Question: I am trying to create a button which looks as shown below and continuously fades in and fades out .It looks like :-

Now i have done till the looks with gradient paint but what should i do to make the button text appear.Inspite of calling 'super(s)' it doesn't appear as i have painted it with GradientPaint.What should i do make the text appear over paint.My code is shown below :-
'''
import java.awt.AlphaComposite;
import java.awt.Color;
import java.awt.Dimension;
import java.awt.FlowLayout;
import java.awt.GradientPaint;
import java.awt.Graphics;
import java.awt.Graphics2D;
import javax.swing.JButton;
import javax.swing.JFrame;
import javax.swing.SwingUtilities;
public class Fader extends JFrame{
Fader()
{
super("A fading button");
setDefaultCloseOperation(JFrame.EXIT_ON_CLOSE);
setLayout(new FlowLayout());
setSize(400,400);
add(new CustomButton("Submit"));
setVisible(true);
}
public static void main(String args[])
{
SwingUtilities.invokeLater(new Runnable(){public void run(){new Fader();}});
}
}
class CustomButton extends JButton
{
public CustomButton(String s) {
super(s);
// TODO Auto-generated constructor stub
}
public void paintComponent(Graphics g)
{
super.paintComponent(g);
Graphics2D g2=(Graphics2D)g.create();
GradientPaint gp=new GradientPaint(0, 0, Color.RED, 200, 100, Color.YELLOW);
g2.setPaint(gp);
g2.fillRect(0, 0, getWidth(), getHeight());
}
public Dimension getPreferredSize()
{
return new Dimension(200,100);
}
}
'''
Secondly,an advice to implement the fade in and out effect is also requested.
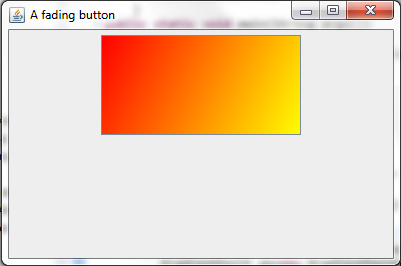
Answer: You can use this option, that paints a transparent color gradient on a component:
'''
@Override
public void paintComponent(Graphics g){
super.paintComponent( g );
Graphics2D g2=(Graphics2D)g.create();
int h = getHeight();
int w = getWidth();
g2.setComposite(AlphaComposite.getInstance(
AlphaComposite.SRC_OVER, .5f));
g2.setPaint(new GradientPaint(0, 0, Color.yellow, 0, h, Color.red));
g2.fillRect(0, 0, w, h);
g2.dispose();
}
'''

Other pretty good example with fading in (as requested). I used 'RadialGradientPaint'. You can play with 'AlphaComposite'
'''
g2.setComposite(AlphaComposite.getInstance(AlphaComposite.SRC_OVER, .4f));
'''
where '4f' represent transparent level 40%
'''
@Override
public void paintComponent(Graphics g){
super.paintComponent( g );
Graphics2D g2=(Graphics2D)g.create();
int h = getHeight();
int w = getWidth();
g2.setComposite(AlphaComposite.getInstance(AlphaComposite.SRC_OVER, .5f));
Point2D center = new Point2D.Float(100, 50);
float radius = 150;
float[] dist = {0.0f, 1.0f};
Color[] colors = {Color.yellow, Color.red};
RadialGradientPaint p = new RadialGradientPaint(center, radius, dist, colors);
g2.setPaint(p);
g2.fillRect(0, 0, w, h);
g2.dispose();
}
'''

Finally we can play with alpha dynamically. Her is the full code. I created simple thread that change me alpha from 0 to 9 and vise versa. Here we go:
'''
public class Fader extends JFrame{
private static final long serialVersionUID = 1L;
static JButton button;
public static float mTransparent = .0f;
Fader(){
super("A fading button");
setDefaultCloseOperation(JFrame.EXIT_ON_CLOSE);
setLayout(new FlowLayout());
setSize(400,400);
JButton button = new CustomButton("Submit");
add(button);
setVisible(true);
Blink blink = new Blink(this);
blink.start();
}
public static void main(String args[]){
SwingUtilities.invokeLater(new Runnable(){public void run(){new Fader();}});
}
public static float getTransparentLevel() {
return mTransparent;
}
public void setTransparentLevel(float newVal) {
mTransparent = newVal;
if(button != null){
button.repaint();
}
repaint();
}
}
class Blink extends Thread{
Fader fader;
public Blink(Fader fader) {
this.fader = fader;
}
@Override
public void run(){
while(true){
if(Fader.getTransparentLevel() == 0.0f){
//increase to 1f
for(int i=1; i<10; i++){
fader.setTransparentLevel((float)i/10);
try {
Thread.sleep(100);
} catch (InterruptedException e) {
e.printStackTrace();
}
}
}
else if(Fader.getTransparentLevel() == 0.9f){
//increase to 1f
for(int i=10; i>=0; i--){
fader.setTransparentLevel((float)i/10);
try {
Thread.sleep(100);
} catch (InterruptedException e) {
e.printStackTrace();
}
}
}
}
}
}
class CustomButton extends JButton {
private static final long serialVersionUID = 1L;
public CustomButton(String s) {
super(s);
}
@Override
public void paintComponent(Graphics g){
super.paintComponent( g );
Graphics2D g2=(Graphics2D)g.create();
int h = getHeight();
int w = getWidth();
g2.setComposite(AlphaComposite.getInstance(AlphaComposite.SRC_OVER, Fader.getTransparentLevel()));
Point2D center = new Point2D.Float(100, 50);
float radius = 150;
float[] dist = {0.0f, 1.0f};
Color[] colors = {Color.yellow, Color.red};
RadialGradientPaint p = new RadialGradientPaint(center, radius, dist, colors);
g2.setPaint(p);
g2.fillRect(0, 0, w, h);
g2.dispose();
}
public Dimension getPreferredSize(){
return new Dimension(200,100);
}
}
'''
It blinks with sleep 300 ms from .0 to .9 of transparent and back from .9 to .0:
 -->